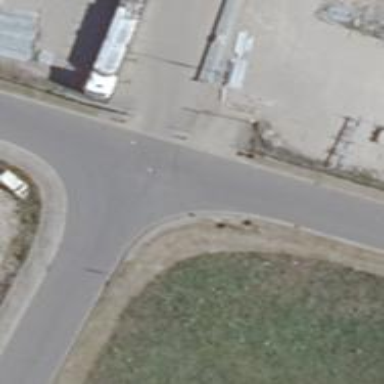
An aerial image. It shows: Unclassified road with asphalt surface. There are no sidewalks along the road.